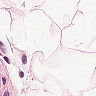
Metastatic tissue present: no